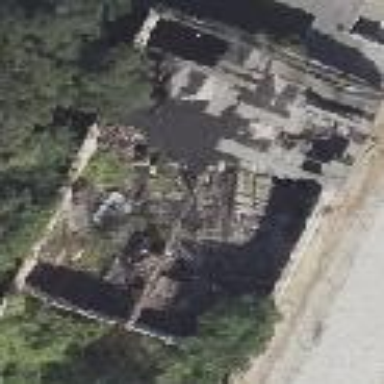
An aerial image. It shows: Ruins of building.